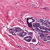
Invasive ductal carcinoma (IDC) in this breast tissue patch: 0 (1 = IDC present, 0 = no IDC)